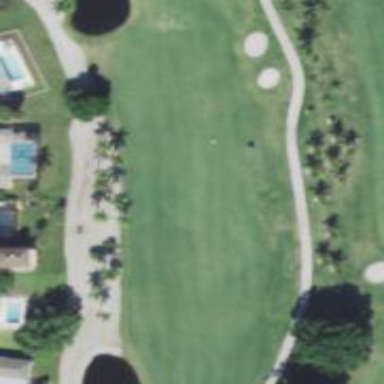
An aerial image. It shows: Golf hole.